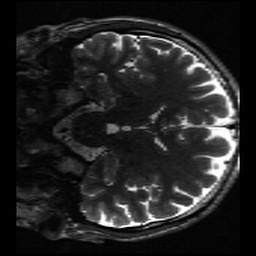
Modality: inplaneT2
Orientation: coronal